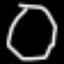
Label: octagon